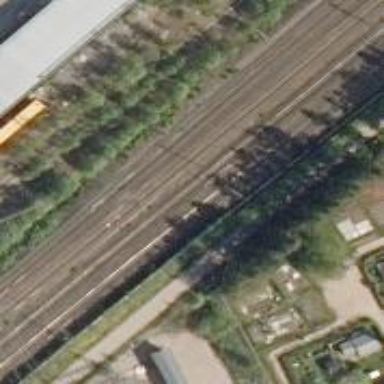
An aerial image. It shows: Railway signal with catenary mast.